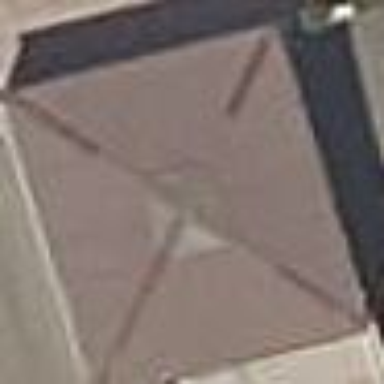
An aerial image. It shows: View of roof of building.